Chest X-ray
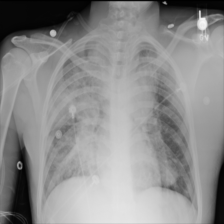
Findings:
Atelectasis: negative
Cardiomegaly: negative
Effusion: negative
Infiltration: negative
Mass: negative
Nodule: negative
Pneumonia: positive
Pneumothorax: negative
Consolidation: negative
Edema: negative
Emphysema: negative
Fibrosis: negative
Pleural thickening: negative
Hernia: negative